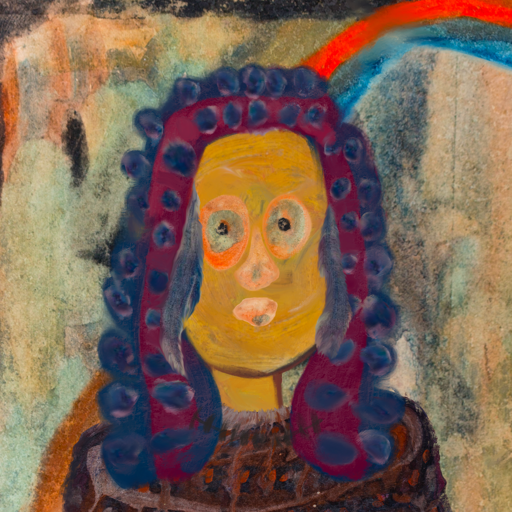
Background: Childish, Head And Neck Front: After_Raid, Face Front: Childish, Bust: Hypocrite, Hair Front: Hill_Girl, Head Accessory: Blank, Second Necklace: Blank, Necklace: In_The_Sun, Baby: Blank